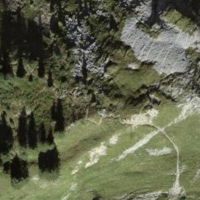
EUNIS habitat code: 23
Species observed at this site:
Arnica montana
Campanula glomerata